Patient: sex M, age 55
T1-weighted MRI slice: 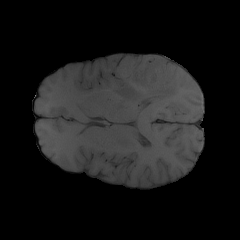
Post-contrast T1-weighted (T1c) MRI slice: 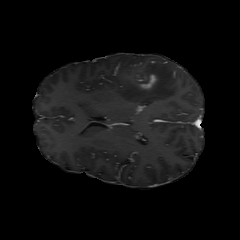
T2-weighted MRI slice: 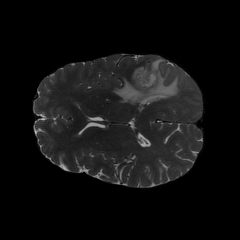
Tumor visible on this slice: yes
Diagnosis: Glioblastoma, IDH-wildtype
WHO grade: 4